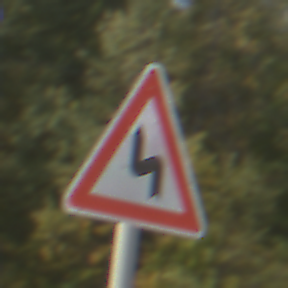
Verkehrszeichen: DoppelkurveZunaechstLinks
Umgebung: Outdoor, Suburban
Tageszeit: MorningAfternoon
Wetter: Clear
Licht: Natural
Jahreszeit: NotSpecified
Kontrast: HighContrast